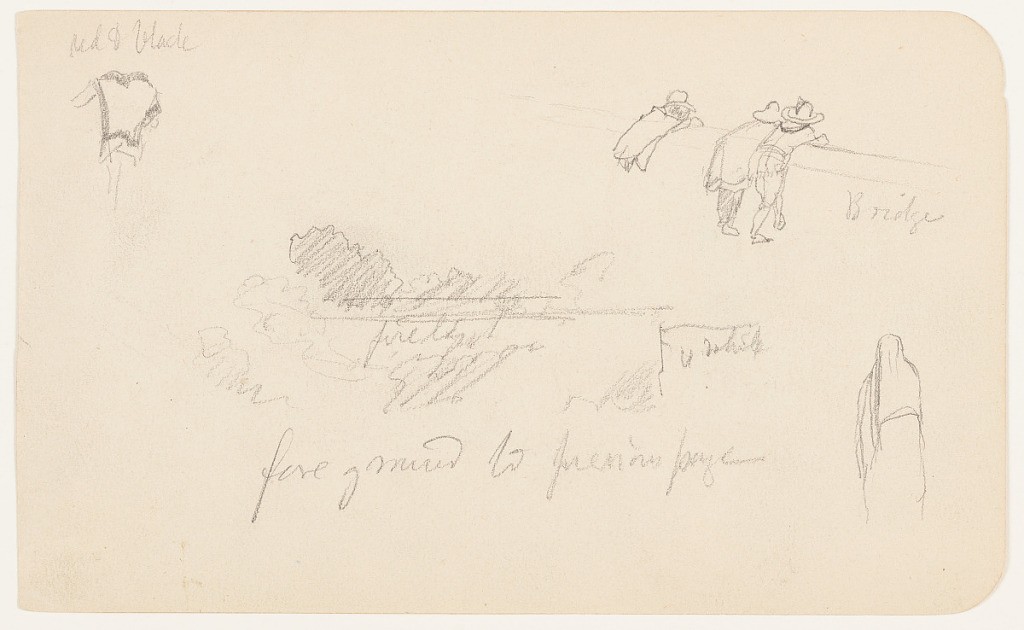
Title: Figure and Landscape Sketches, Mexico
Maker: Frederic Edwin Church, American, 1826–1900
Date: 1890–93
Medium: Graphite on off-white paper; verso: graphite
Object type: Drawing
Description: Figure and landscape sketches from Mexico showing, at upper left, the torso of a headless figure wearing a poncho; at upper right, three figures wearing hats and draped clothing leaning on the banister of a bridge, looking over its edge; at lower right, a figure covered in draped clothing viewed from behind; and at center, a fire illuminating nearby trees, or putting off clouds of smoke.

Verso: Architecture and landscape sketch showing a view of a thatched hut and a portion of a mountainous landscape in Mexico. At left and oriented to the left, a thatched hut with a tall, conical roof is sketched in some detail. The outline of a figure wearing a hat is included beside it at left. Along the right margin, a fragment of a panoramic view showing an extensive, rugged, and mountainous landscape is included.